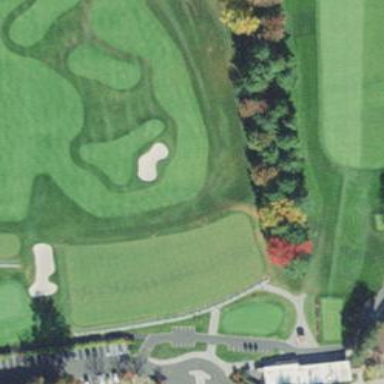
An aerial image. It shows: Grassy area designated as golf fairway.